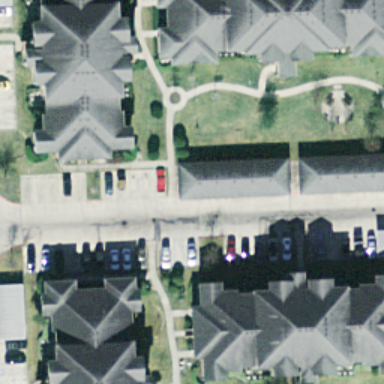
This is a dense residential area .